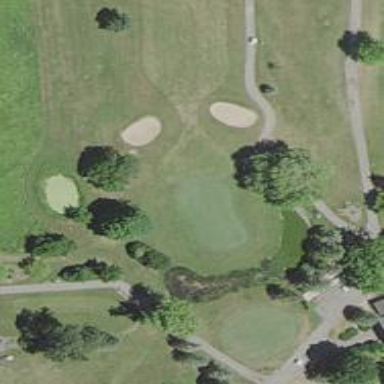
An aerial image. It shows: Golf hole.